Field crop: tomato
Growth stage: 1
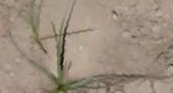
Species: cyperus